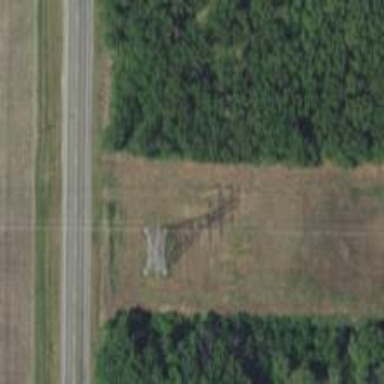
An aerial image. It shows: Power tower.